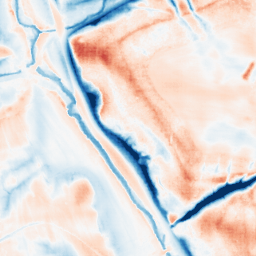
Category: classical
Decomposition family: gaussian_anisotropic
Decomposition parameters: sigma_x: 10
sigma_y: 10
Upsampling method: sinc_blackman
Upsampling parameters: scale: 4
kernel_size: 8
Upsampling scale: 4